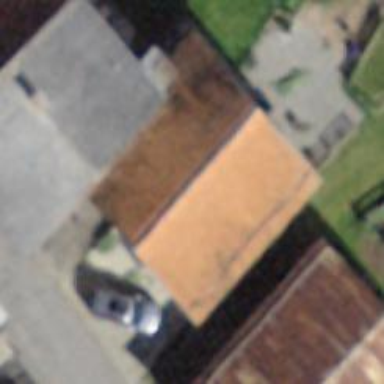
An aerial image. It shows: Simple and straightforward house.